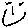
Label: smiley face